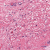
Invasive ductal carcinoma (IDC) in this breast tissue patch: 0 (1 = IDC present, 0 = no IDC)